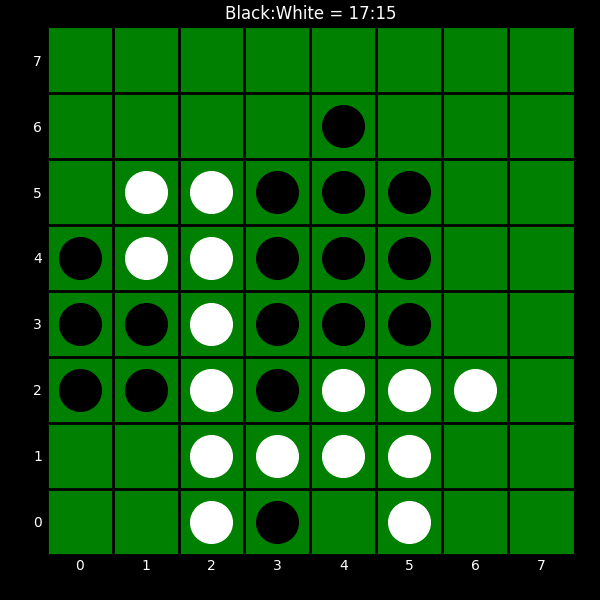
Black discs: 17
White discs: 15